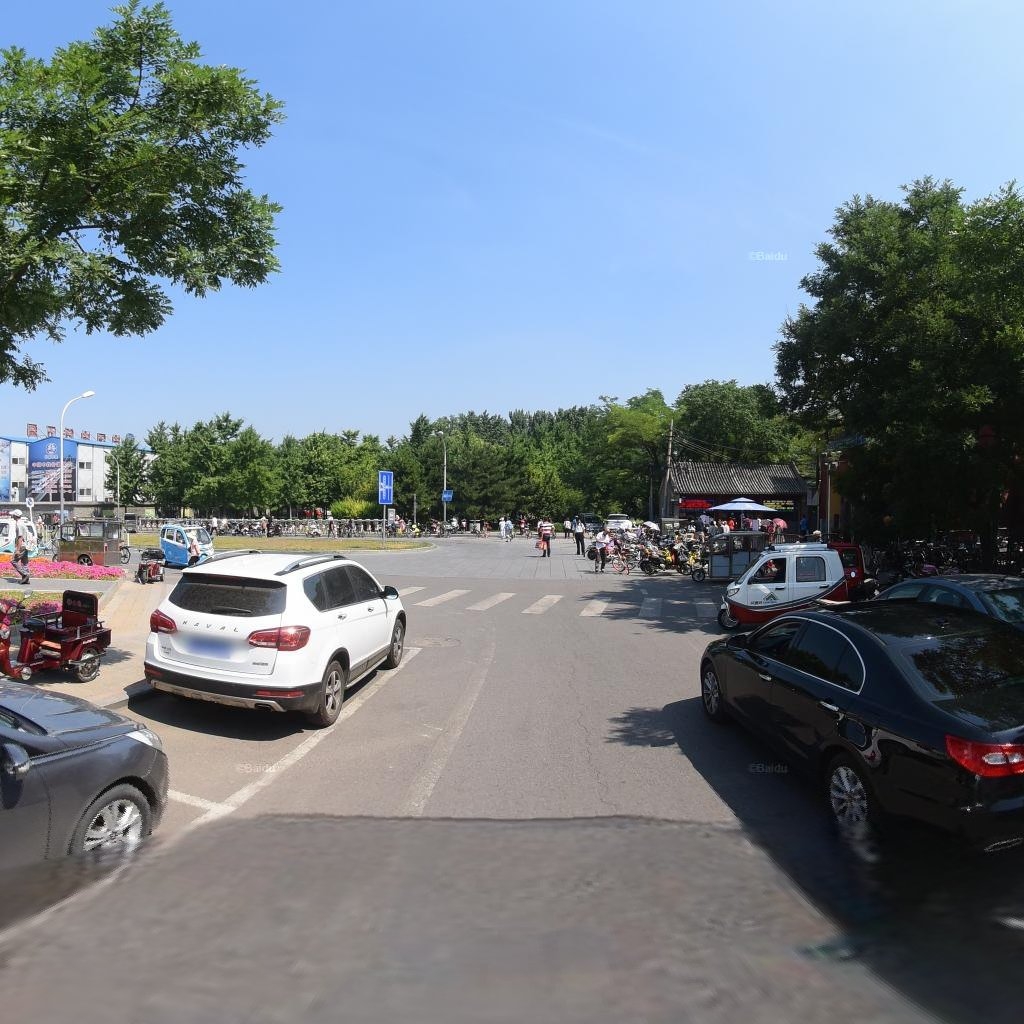
Region: Dongcheng
Road damage annotations: manhole cover, longitudinal crack